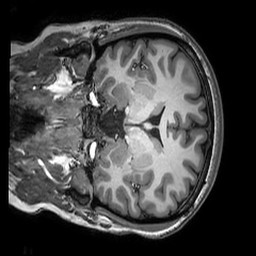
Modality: T1w
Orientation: coronal
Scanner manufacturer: philips
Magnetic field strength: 3 T
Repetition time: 0.0074 s
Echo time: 0.003131 s